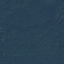
Land use / land cover: Forest